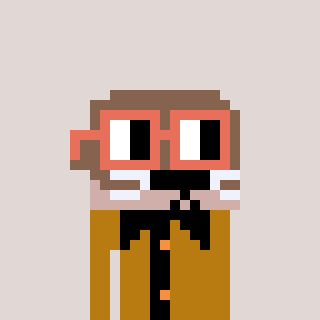
a pixel art character with square orange glasses, a otter-shaped head and a gold-colored body on a warm background